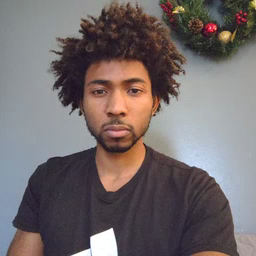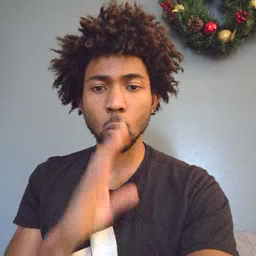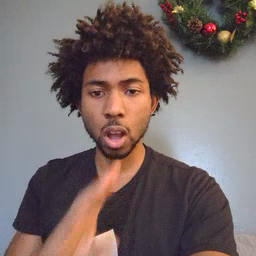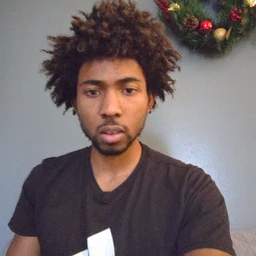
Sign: quiet